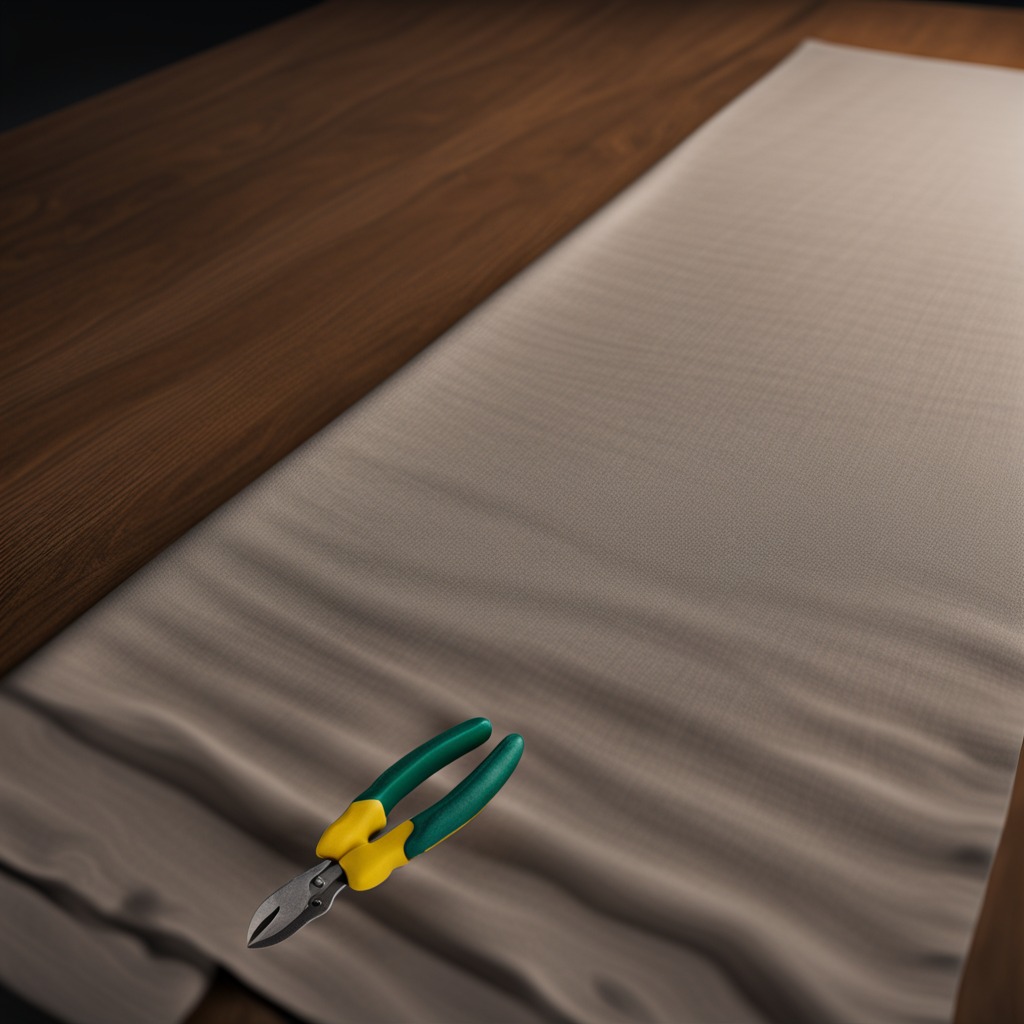
A plier lies on the wooden table in the workshop at night.